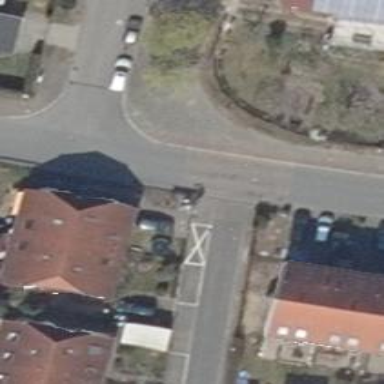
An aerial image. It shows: Living street.